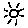
Label: sun